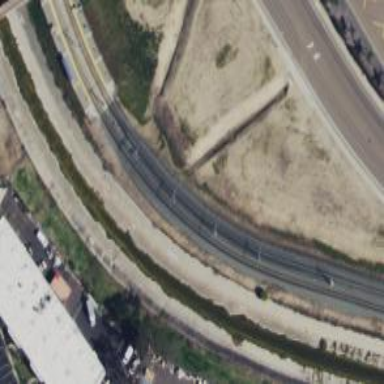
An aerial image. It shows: Light rail electrified with contact line.